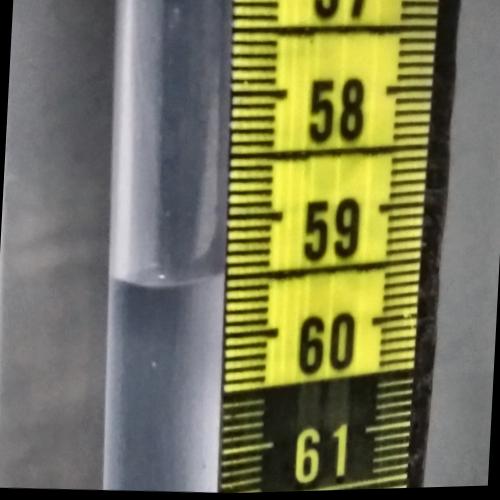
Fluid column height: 59.5 cm